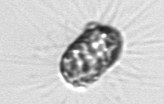
Label: Corethron_hystrix